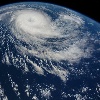
Label: cloud